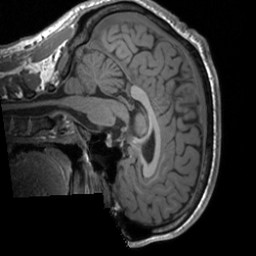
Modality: T1w
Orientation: sagittal
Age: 24
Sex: male
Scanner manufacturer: siemens
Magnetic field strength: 3 T
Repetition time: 1.9 s
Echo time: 0.00226 s